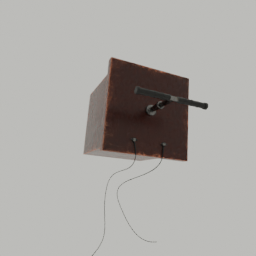
Label: tools